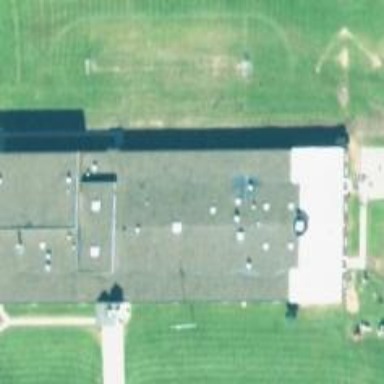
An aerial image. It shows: School building.